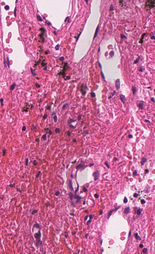
Tumor epithelial tissue: no
Tumor-associated stroma tissue: yes
Normal tissue: no